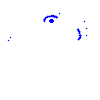
Particle: electron